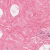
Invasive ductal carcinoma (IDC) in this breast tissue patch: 0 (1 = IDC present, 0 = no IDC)